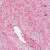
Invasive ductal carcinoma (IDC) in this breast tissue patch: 1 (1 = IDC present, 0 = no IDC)